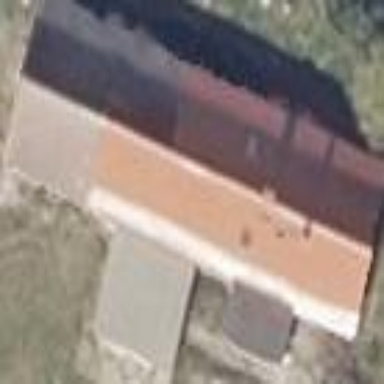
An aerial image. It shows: Building.